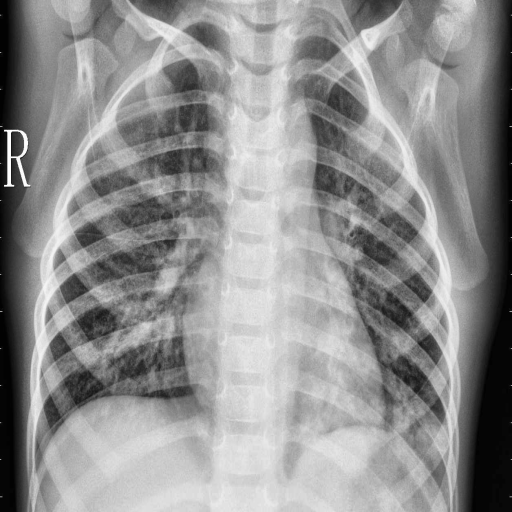
Finding: PNEUMONIA